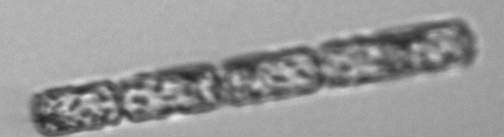
Label: Dactyliosolen_fragilissimus